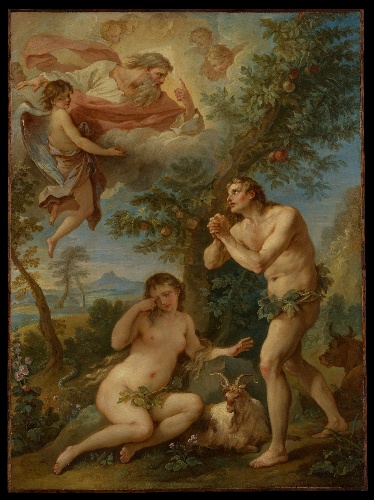
Title: The Rebuke of Adam and Eve
Artist: Charles Joseph Natoire
Artist bio: French, Nîmes 1700–1777 Castel Gandolfo
Date: 1740
Object type: Painting
Classification: Paintings
Medium: Oil on copper
Dimensions: 26 3/4 x 19 3/4 in. (67.9 x 50.2 cm)
Department: European Paintings
Credit line: Purchase, Mr. and Mrs. Frank E. Richardson III, George T. Delacorte Jr., and Mr. and Mrs. Henry J. Heinz II Gifts; Victor Wilbour Memorial, Marquand, and The Alfred N. Punnett Endowment Funds; and The Edward Joseph Gallagher III Memorial Collection, Edward J. Gallagher Jr. Bequest, 1987
Accession year: 1987
Repository: Metropolitan Museum of Art, New York, NY
Tags: Cows|Goats|Gods|Adam|Eve|Angels